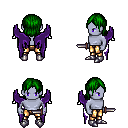
a pixel art fantasy rpg character, male body template, dark elf, purple skin, purple wings, gold greaves, green long bangs hairstyle, metal boots, dagger, four views (front, back, left, right), 2x2 character sprite sheet, small pixel art, hard edges, no anti-aliasing